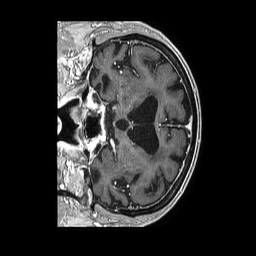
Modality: T1w
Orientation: coronal
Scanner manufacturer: philips
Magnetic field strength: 1.5 T
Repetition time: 0.007678 s
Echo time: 0.003496 s